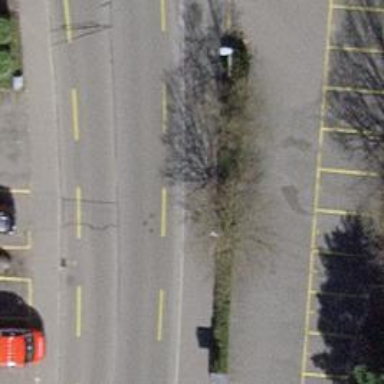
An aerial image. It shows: Tertiary road with asphalt surface including cycle lane.